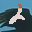
Label: 2